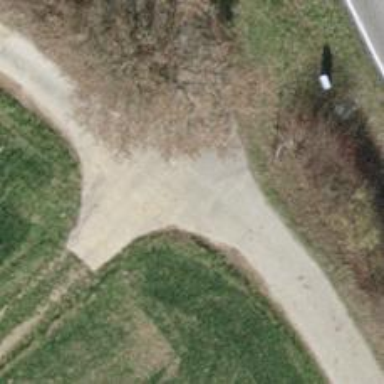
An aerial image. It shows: Gravel track with grade2 tracktype.